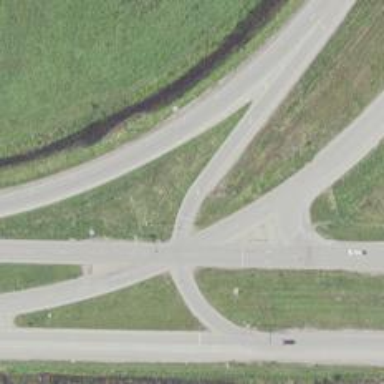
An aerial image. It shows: Secondary link road.